Question: In the image, I connects(has a bridge, binds) to universe, but II and III not.
I need to detect both II and III, also I if possible.
Is it possible with current computer vision libraries?
Or any path, idea that i can use to draw my own algorithm?
Thanks.

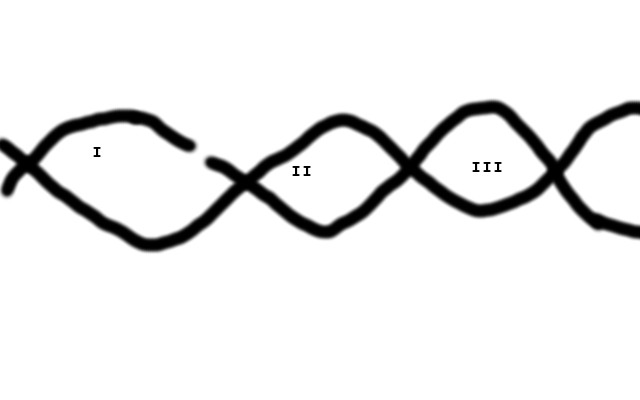
Answer: It is possible, but hard to express a generic pre-processing solution without a good bunch of sample images.
One solution could be
frame -> <URL>
frame -> skeletonize + find contours (gives 2 and 3)
difference gives 1 obviously,
and maybe with some addition of <URL> of those contours with an hand-written eye-like contour -just for an extra check.